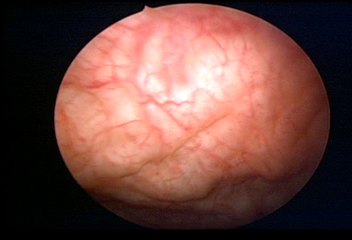
Modality: WLC
Class: Normal mucosa
Bladder cancer association: No